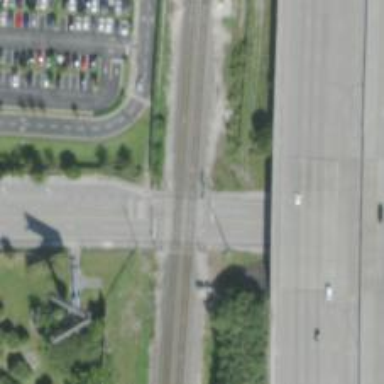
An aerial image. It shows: Railway crossing.